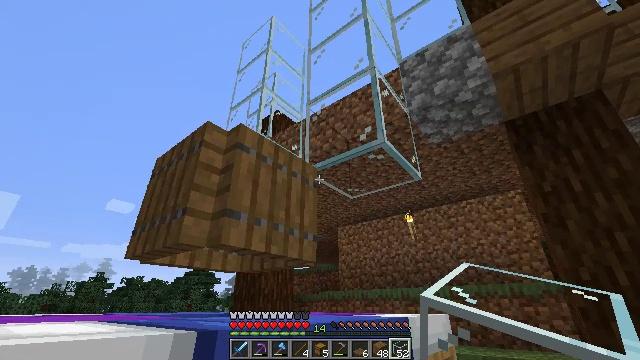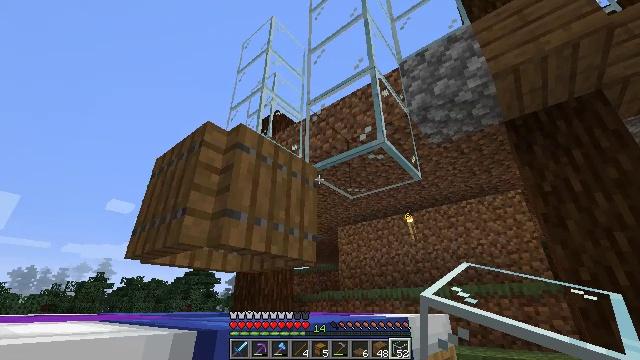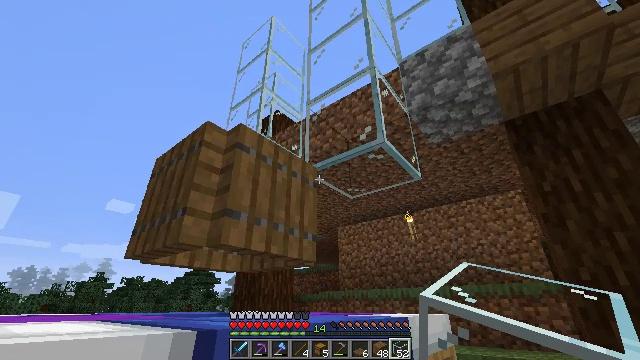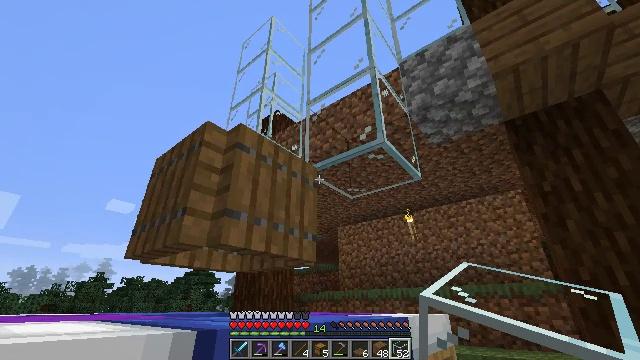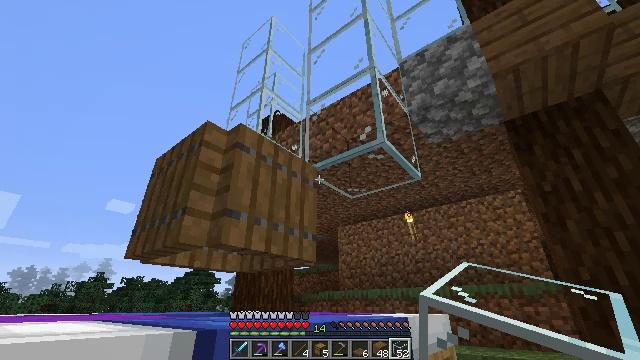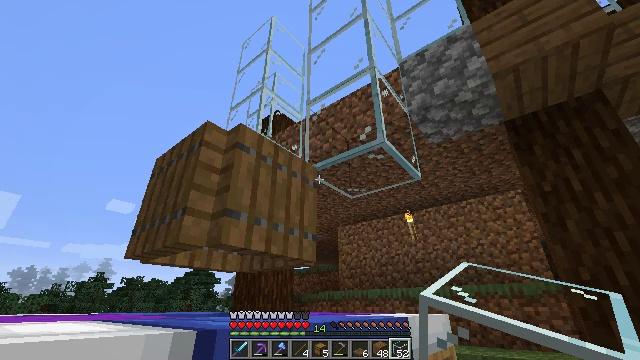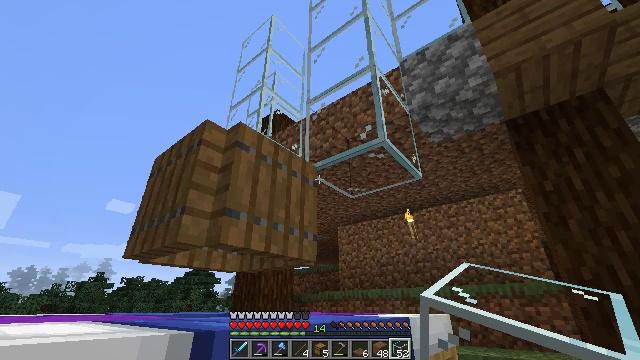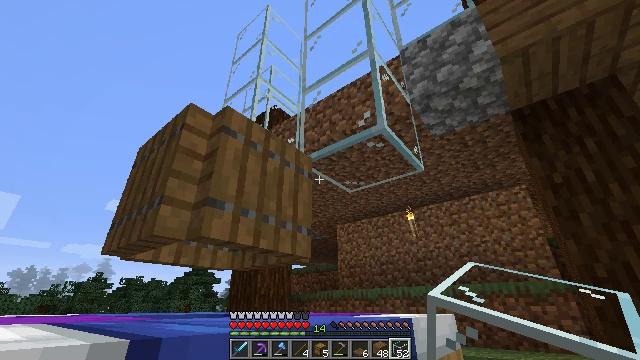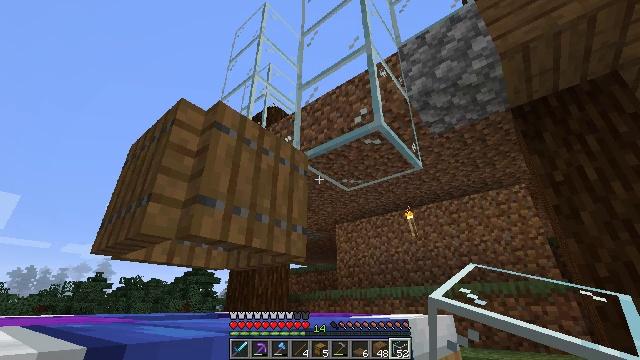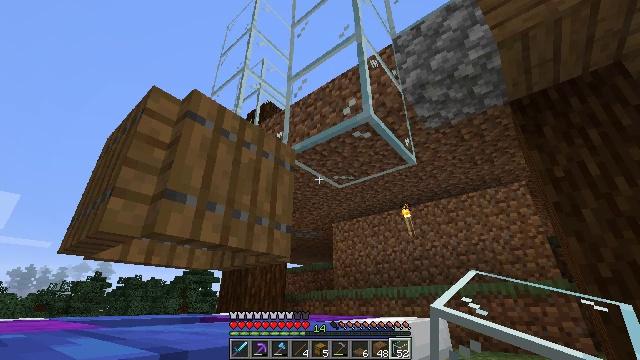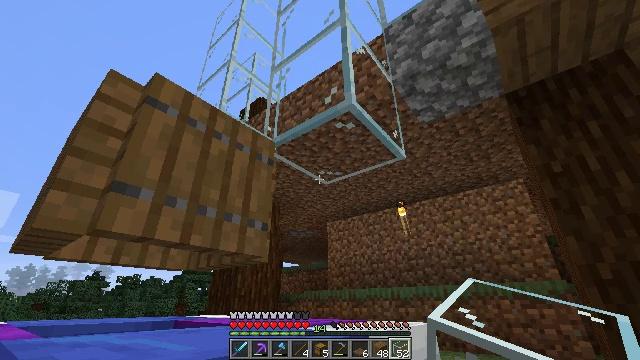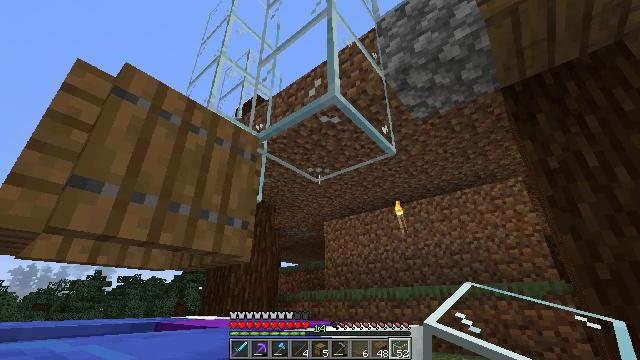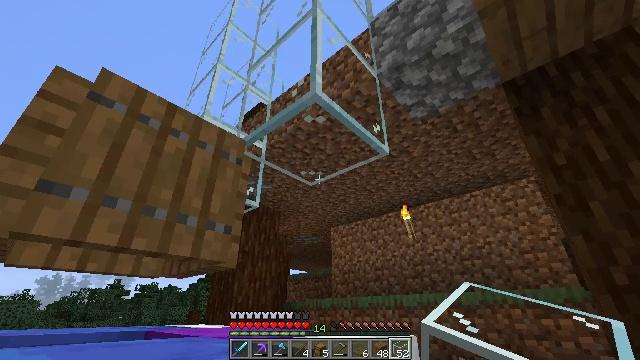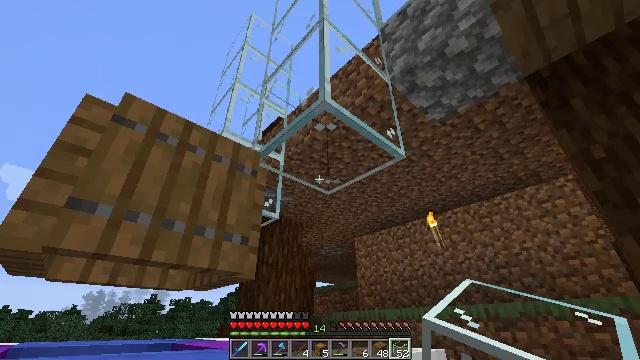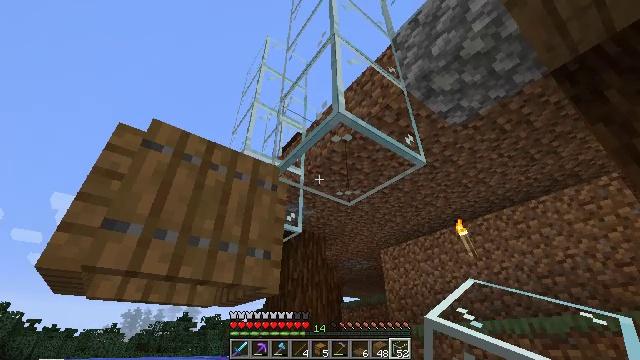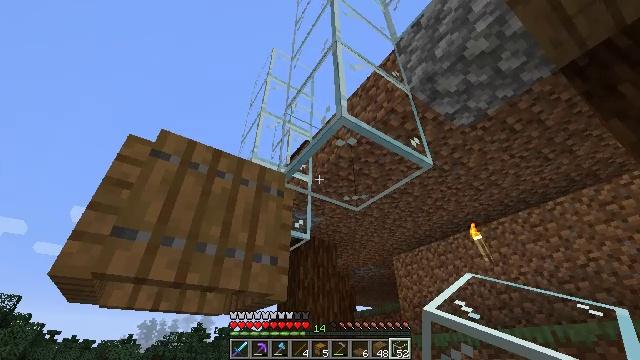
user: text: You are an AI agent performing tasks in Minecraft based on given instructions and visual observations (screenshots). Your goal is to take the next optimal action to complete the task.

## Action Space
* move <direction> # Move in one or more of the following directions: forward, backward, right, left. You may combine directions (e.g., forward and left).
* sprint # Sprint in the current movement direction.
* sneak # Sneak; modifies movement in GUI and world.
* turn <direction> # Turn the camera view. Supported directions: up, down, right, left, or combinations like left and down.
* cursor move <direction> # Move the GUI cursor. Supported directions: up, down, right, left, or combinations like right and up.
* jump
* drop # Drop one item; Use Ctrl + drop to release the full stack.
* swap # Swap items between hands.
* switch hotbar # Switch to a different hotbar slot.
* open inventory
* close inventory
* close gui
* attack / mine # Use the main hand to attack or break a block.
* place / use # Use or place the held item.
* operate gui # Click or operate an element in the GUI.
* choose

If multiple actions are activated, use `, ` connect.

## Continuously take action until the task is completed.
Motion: motion action
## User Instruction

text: Retrieve the blue bed from the ground.
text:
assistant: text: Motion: no_op
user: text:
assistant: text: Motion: no_op
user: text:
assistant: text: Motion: no_op
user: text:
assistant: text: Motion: no_op
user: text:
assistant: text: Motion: no_op
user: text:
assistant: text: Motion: move forward
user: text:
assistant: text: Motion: move forward and move right
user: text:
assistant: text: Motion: move forward and move right
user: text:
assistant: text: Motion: move forward and move right
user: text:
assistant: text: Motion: move forward and move right
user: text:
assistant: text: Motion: move right
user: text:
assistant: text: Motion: turn left and up
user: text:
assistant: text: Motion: turn left and up
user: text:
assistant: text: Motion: turn left and up
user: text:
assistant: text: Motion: turn left and up
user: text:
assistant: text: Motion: turn left
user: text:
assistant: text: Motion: no_op
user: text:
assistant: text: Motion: turn left
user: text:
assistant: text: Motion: no_op
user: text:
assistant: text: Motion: no_op
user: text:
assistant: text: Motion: no_op
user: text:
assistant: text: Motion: no_op
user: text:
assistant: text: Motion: no_op
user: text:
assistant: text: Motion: no_op
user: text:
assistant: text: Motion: no_op
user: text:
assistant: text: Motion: move right
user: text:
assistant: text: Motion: move right
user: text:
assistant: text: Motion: move right
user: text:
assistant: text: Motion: turn left
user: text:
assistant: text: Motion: turn left and up